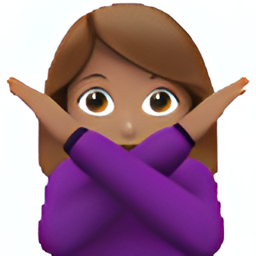
Name: face with no good gesture
Emoji: 🙅🏽
Group: People & Body
Sub-group: person-gesture